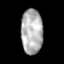
Tissue: skin
Cell type: Epithelial cells
Senescence score: 0.2049
Nuclear area (px): 949
Mean DAPI intensity: 178.321